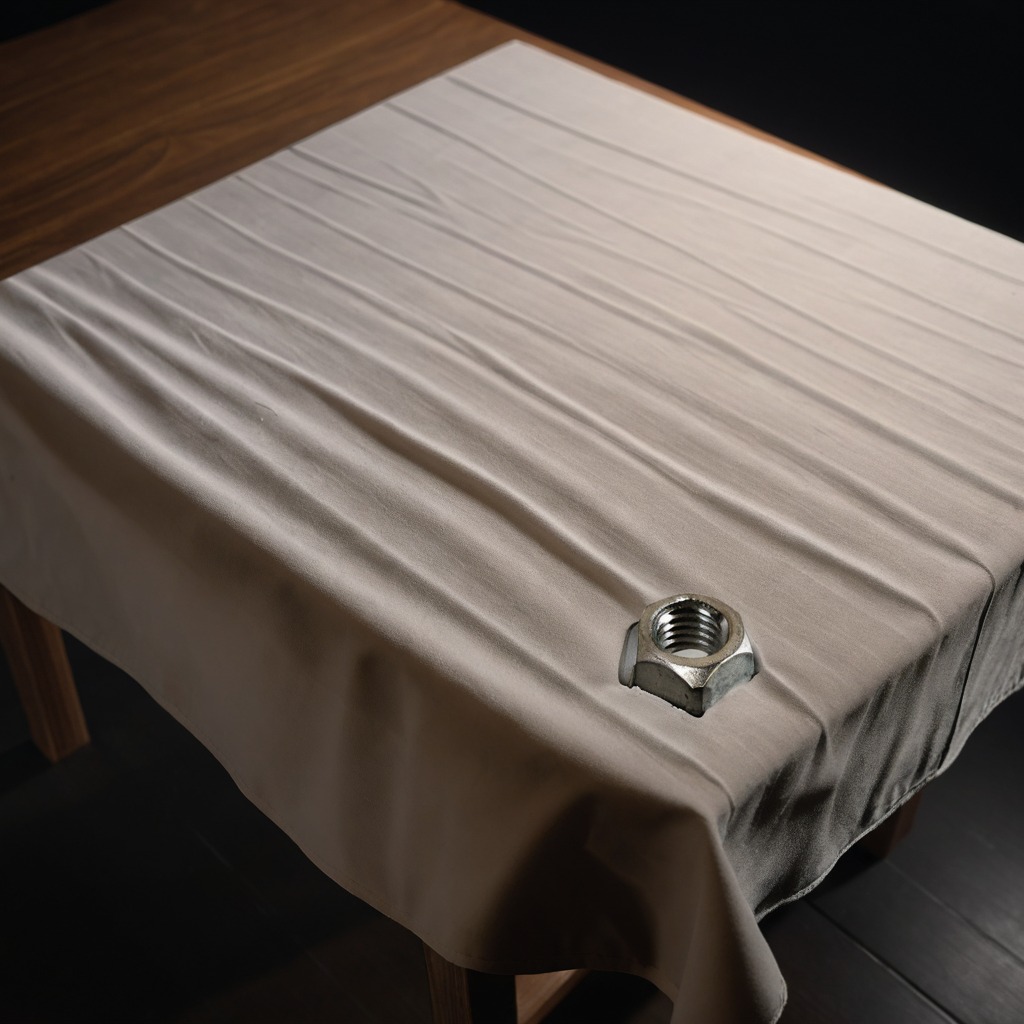
A metal nut is lying on a wooden table inside a workshop at night.